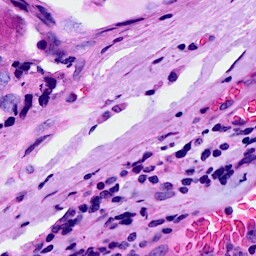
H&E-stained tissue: Breast